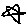
Label: star